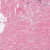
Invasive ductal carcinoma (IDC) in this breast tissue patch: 0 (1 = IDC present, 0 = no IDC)